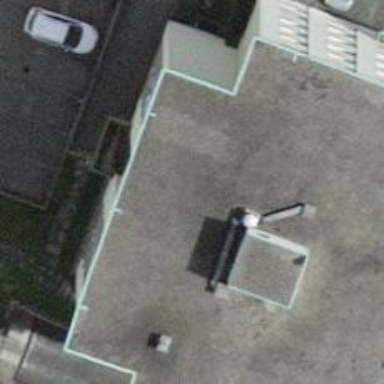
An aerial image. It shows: Restaurant.